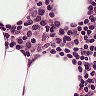
Metastatic tissue present: no